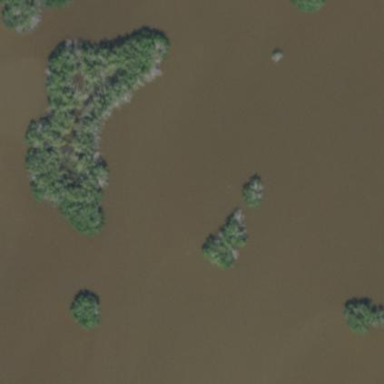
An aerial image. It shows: Mangrove wetland with plant community known as Mangrove Swamp.